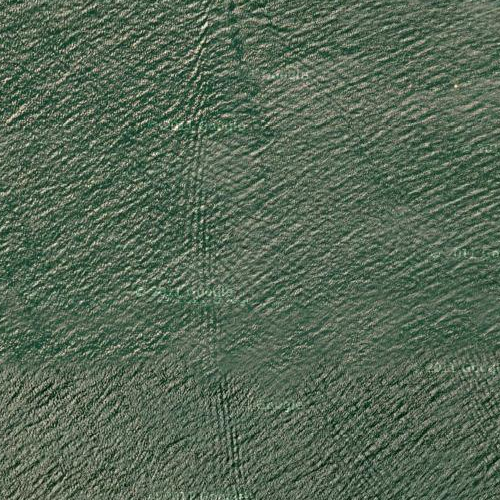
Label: sydney